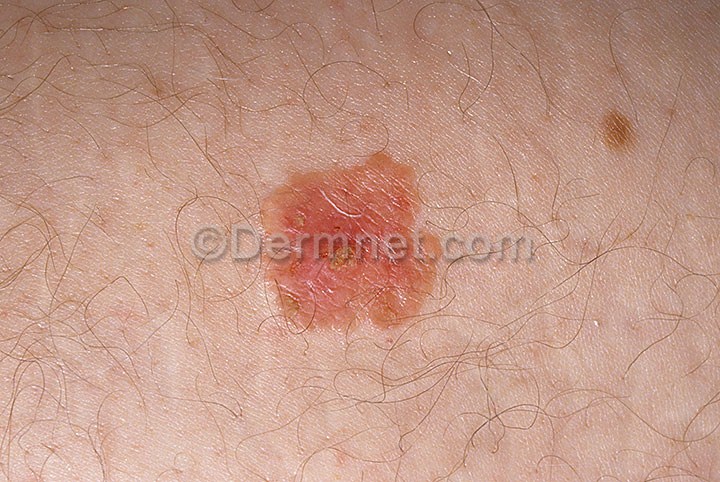
Disease: Actinic Keratosis Basal Cell Carcinoma and other Malignant Lesions